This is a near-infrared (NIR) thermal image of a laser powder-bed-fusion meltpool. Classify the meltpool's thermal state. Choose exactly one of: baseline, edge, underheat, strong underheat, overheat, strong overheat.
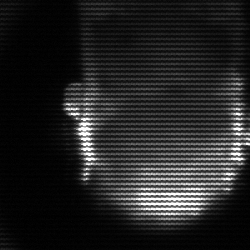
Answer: baseline